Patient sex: M
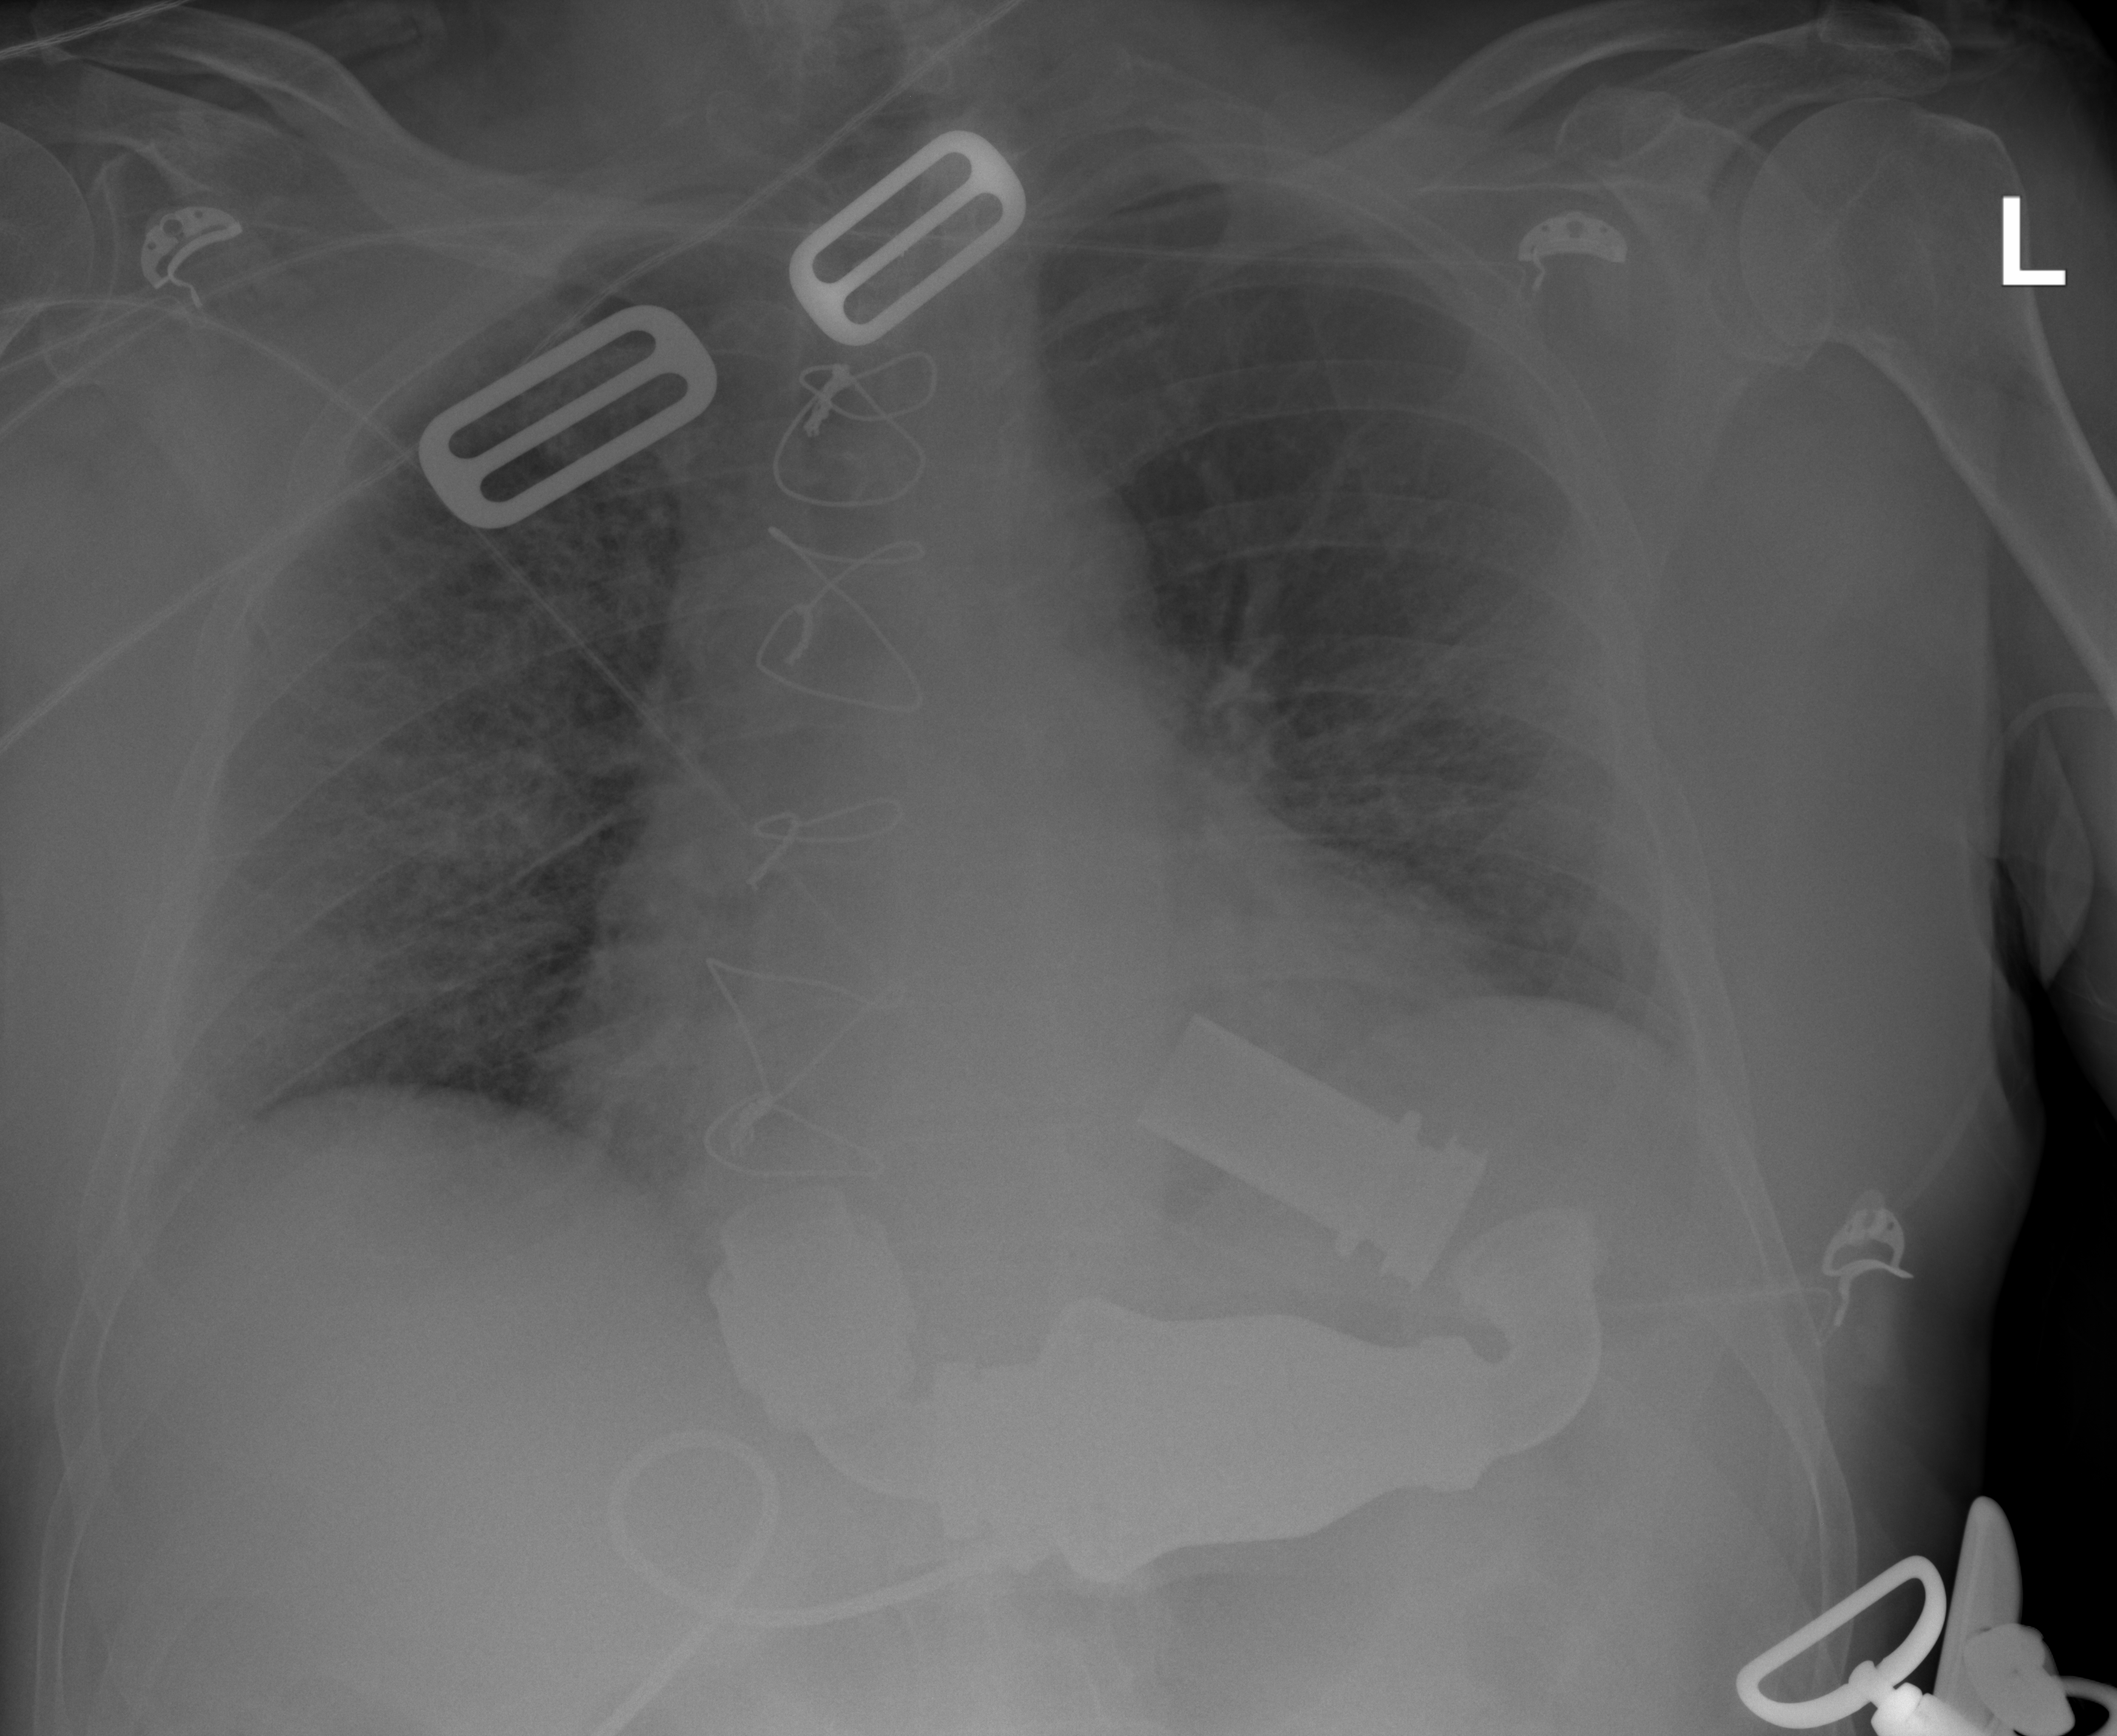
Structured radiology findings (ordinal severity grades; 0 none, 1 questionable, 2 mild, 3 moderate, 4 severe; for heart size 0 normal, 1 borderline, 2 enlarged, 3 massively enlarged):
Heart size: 2
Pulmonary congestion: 2
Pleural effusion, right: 0
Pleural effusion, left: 0
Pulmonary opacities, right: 2
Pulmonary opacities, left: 2
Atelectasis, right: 2
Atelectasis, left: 2